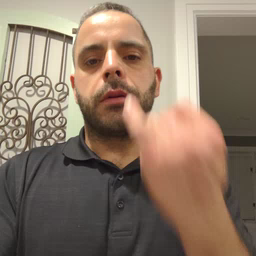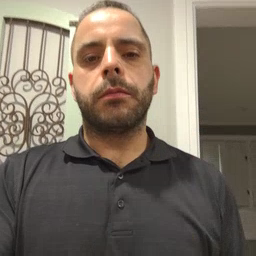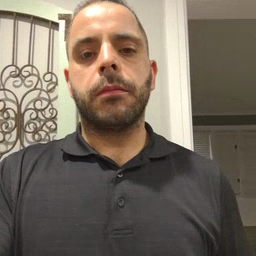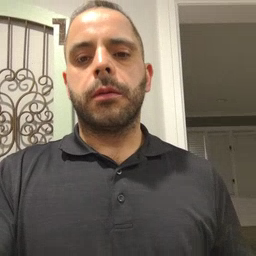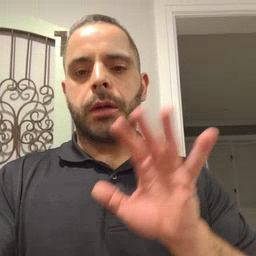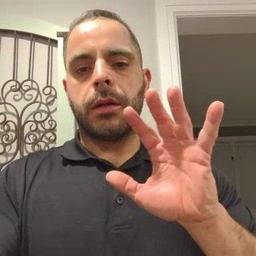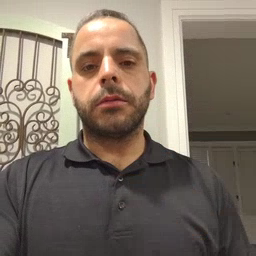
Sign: bye